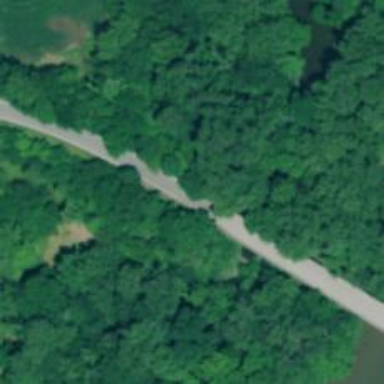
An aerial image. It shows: Unclassified road with bridge.